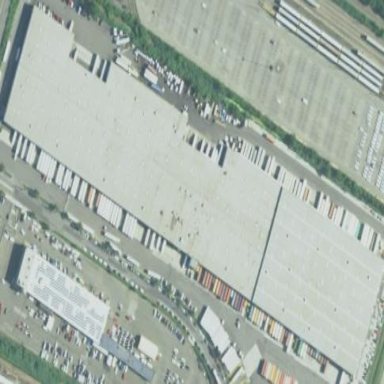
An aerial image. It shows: Warehouse.